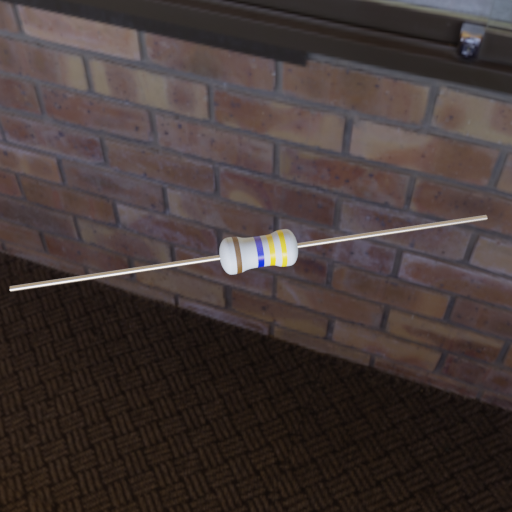
Resistor colour bands (in order): brown, blue, yellow, yellow